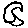
Label: moon